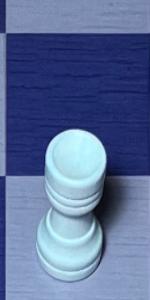
Label: Rook_White